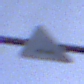
Verkehrszeichen: UnebeneFahrbahn
Umgebung: Outdoor, Suburban
Tageszeit: SunriseSunset
Wetter: PartlyCloudy
Licht: Natural
Jahreszeit: NotSpecified
Kontrast: LowContrast